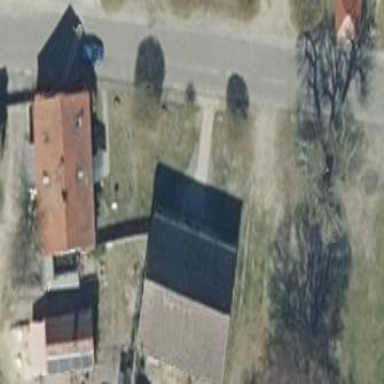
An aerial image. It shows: Residential building with gabled roof oriented along one side.